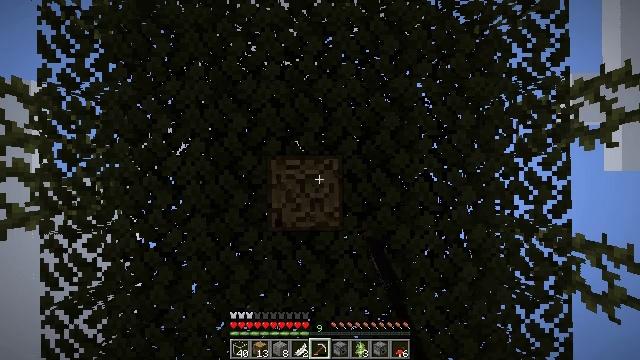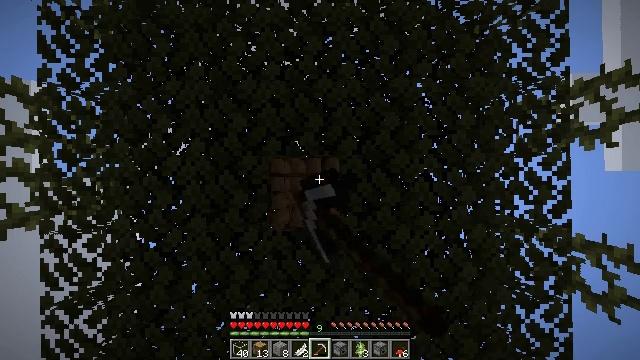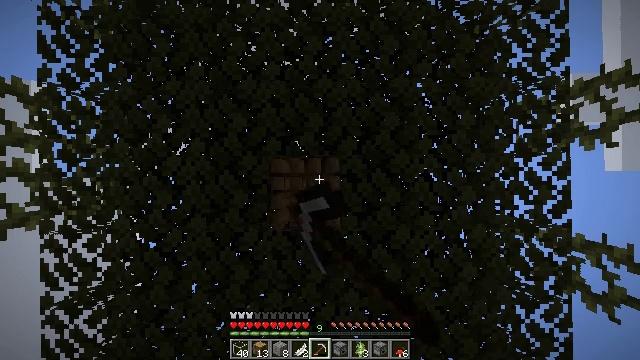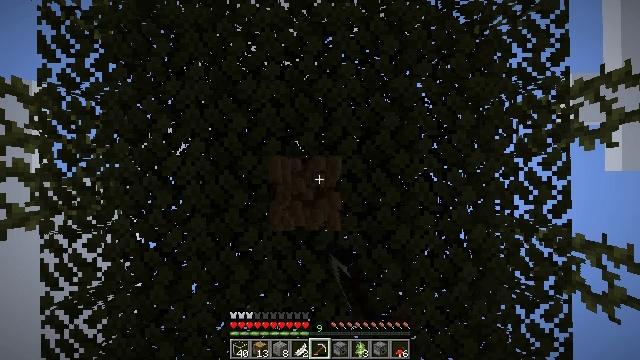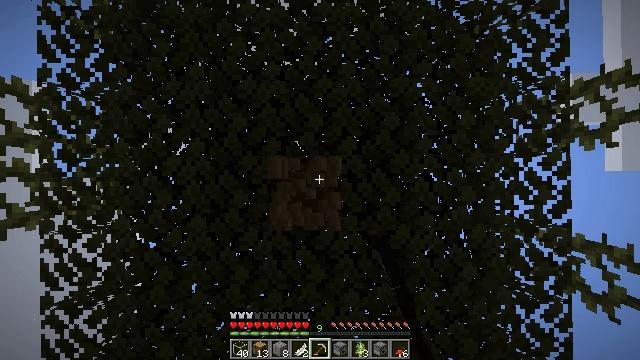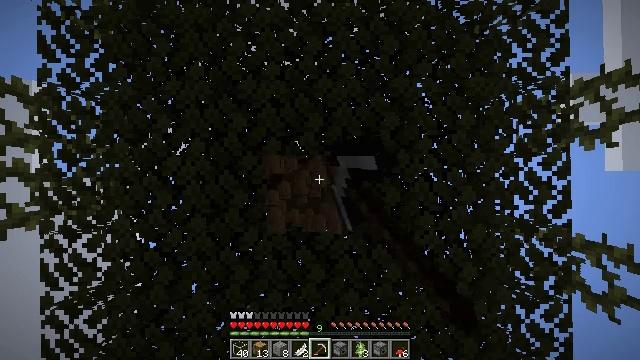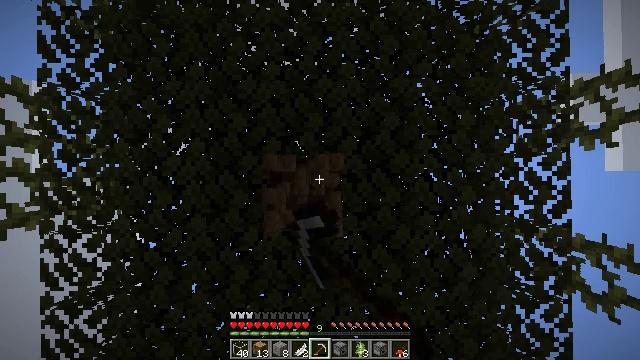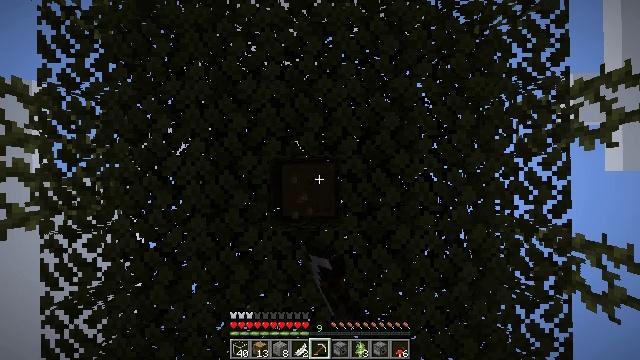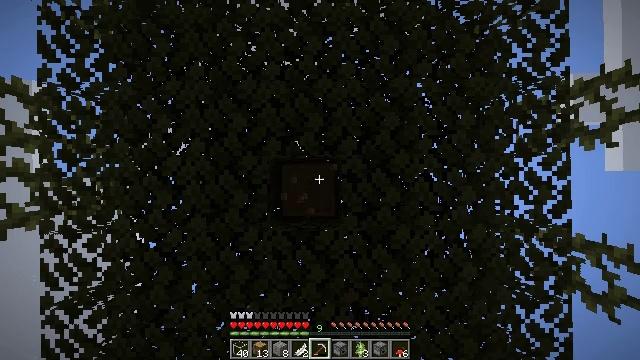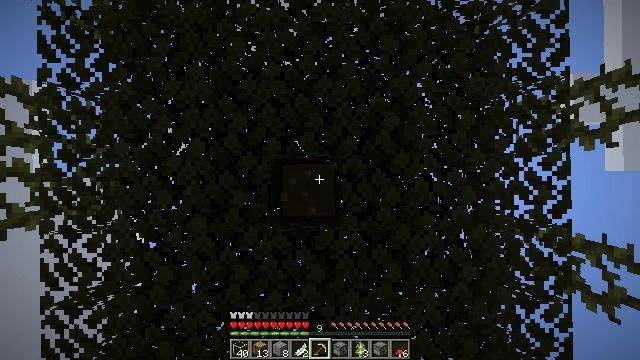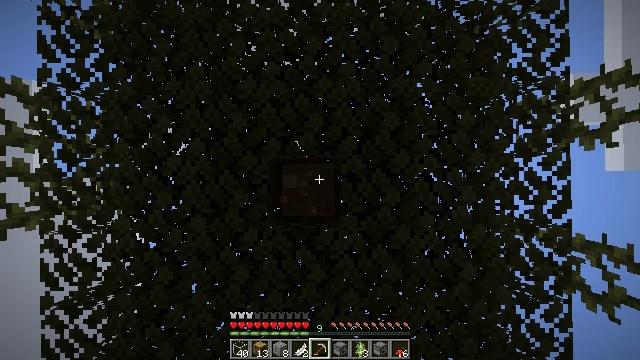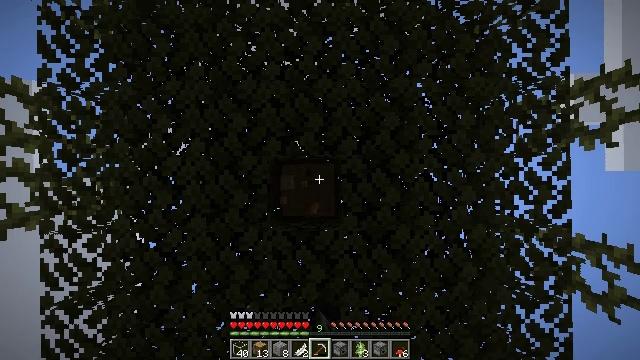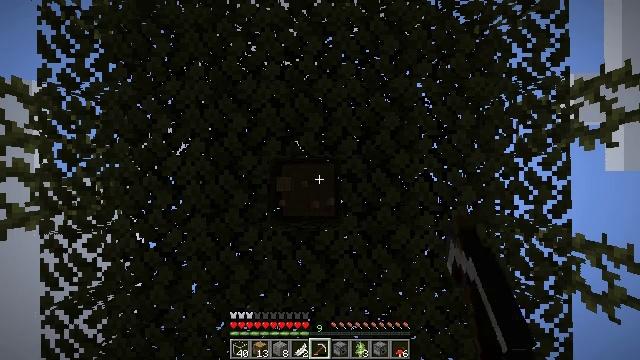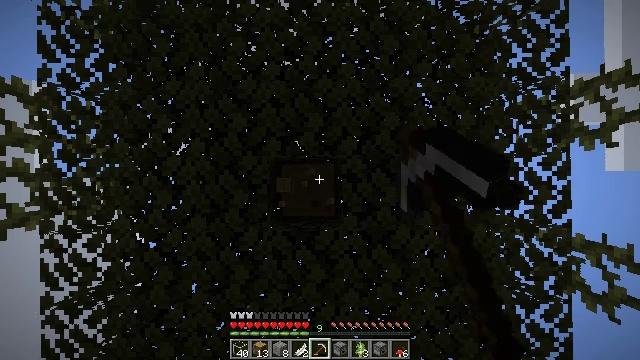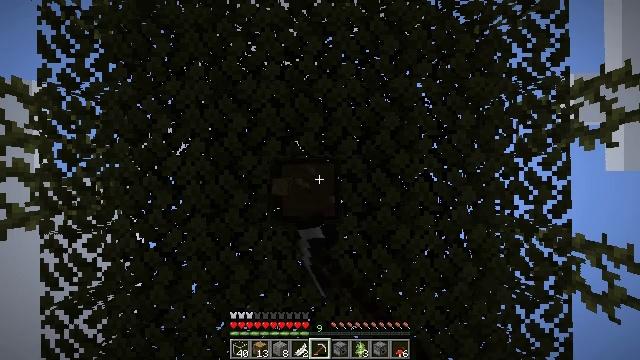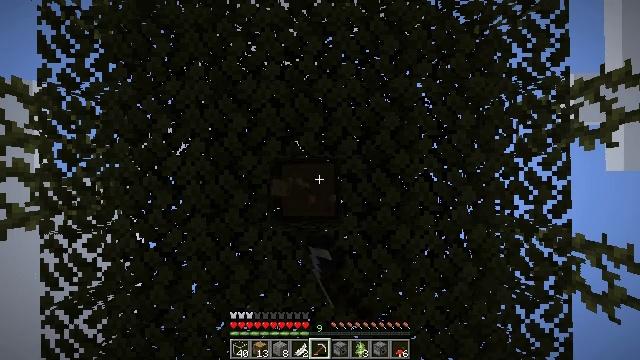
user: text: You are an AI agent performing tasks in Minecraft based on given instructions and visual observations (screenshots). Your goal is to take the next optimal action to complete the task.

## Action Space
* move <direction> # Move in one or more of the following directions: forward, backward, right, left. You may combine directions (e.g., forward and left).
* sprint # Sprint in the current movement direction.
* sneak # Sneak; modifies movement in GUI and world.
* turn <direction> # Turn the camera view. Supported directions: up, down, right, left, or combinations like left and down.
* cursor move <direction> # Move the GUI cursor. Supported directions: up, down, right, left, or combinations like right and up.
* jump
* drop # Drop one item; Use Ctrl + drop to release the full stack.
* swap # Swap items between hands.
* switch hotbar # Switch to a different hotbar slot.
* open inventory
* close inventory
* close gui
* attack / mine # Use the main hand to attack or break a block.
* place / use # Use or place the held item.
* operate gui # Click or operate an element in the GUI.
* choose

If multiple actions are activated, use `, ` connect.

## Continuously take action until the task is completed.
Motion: motion action
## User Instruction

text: Break the tree to get oak logs.
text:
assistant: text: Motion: attack / mine
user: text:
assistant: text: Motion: attack / mine
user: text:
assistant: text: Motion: attack / mine
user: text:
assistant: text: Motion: attack / mine
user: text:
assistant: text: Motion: attack / mine
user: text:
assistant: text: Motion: attack / mine
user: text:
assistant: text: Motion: attack / mine
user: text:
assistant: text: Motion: attack / mine
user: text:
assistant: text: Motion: attack / mine
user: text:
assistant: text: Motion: attack / mine
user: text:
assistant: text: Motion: attack / mine
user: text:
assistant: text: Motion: attack / mine
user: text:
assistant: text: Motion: attack / mine
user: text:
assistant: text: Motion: attack / mine
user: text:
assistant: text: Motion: attack / mine
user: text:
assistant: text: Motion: attack / mine
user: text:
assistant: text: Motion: attack / mine
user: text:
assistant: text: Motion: attack / mine
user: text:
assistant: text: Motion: attack / mine
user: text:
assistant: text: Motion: attack / mine
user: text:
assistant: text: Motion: attack / mine
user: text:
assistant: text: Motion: attack / mine
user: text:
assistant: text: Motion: attack / mine
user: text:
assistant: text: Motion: attack / mine
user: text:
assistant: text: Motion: attack / mine
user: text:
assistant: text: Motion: attack / mine
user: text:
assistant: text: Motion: attack / mine
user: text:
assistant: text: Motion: attack / mine
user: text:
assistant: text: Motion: attack / mine
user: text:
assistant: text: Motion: attack / mine